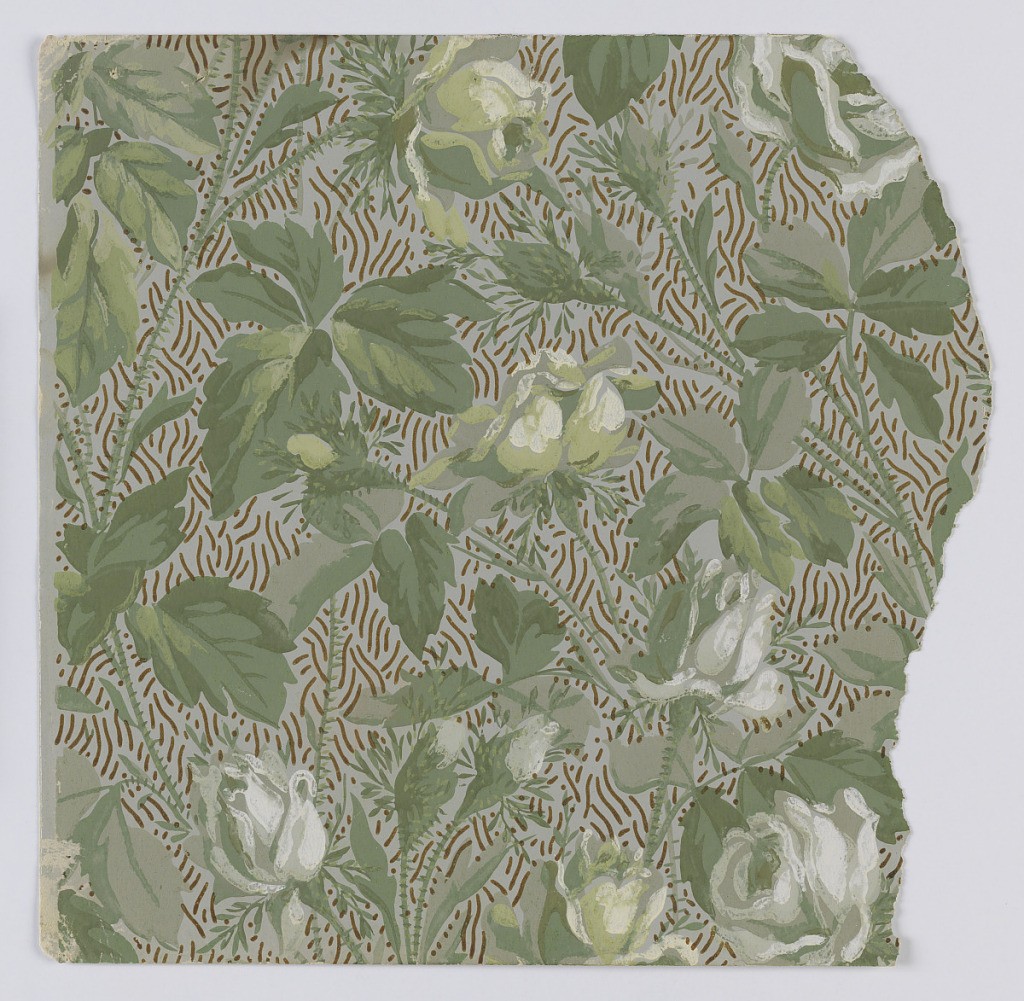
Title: Sidewall sample
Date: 1880–90
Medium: Machine-printed on paper
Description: Fragmentary wallpapers from sample book, including aesthetic-style and Anglo-Japanesque designs.

72 pages of samples.